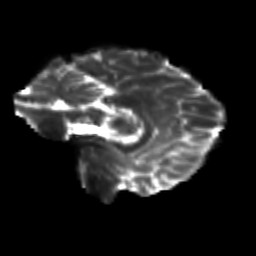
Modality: T2w
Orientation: sagittal
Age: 28
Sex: female
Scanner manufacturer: siemens
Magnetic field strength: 3 T
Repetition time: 3.5 s
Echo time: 0.125 s